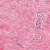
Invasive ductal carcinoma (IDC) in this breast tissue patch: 0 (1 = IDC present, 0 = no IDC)